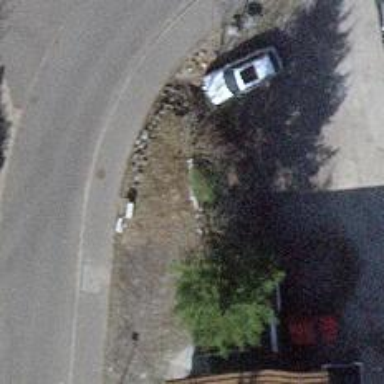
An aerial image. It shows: Retaining wall.